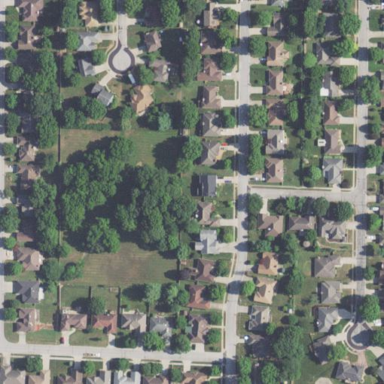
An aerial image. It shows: Residential area composed of single-family homes.